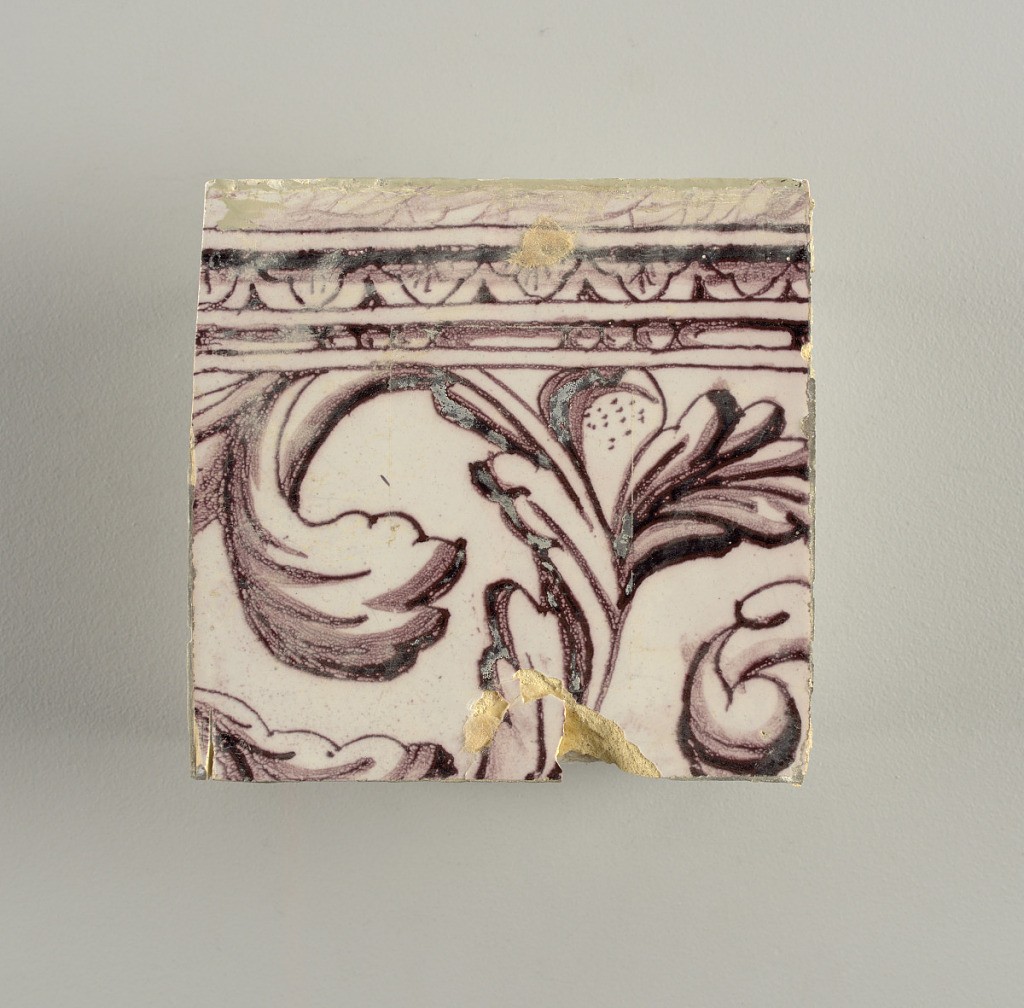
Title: Tile wall facing
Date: ca. 1725
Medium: Tin-glazed earthenware, underglaze
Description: Horizontal rectangle.  Thirty tiles wide and twenty-three tiles high with opening for fireplace eleven tiles wide and ten high.  Foliage arabesques disposed about three vertical axes from which are emphazised by urns at center and right, and at left by the figure of a standing woman carrying an infant on her arm and accompanied by two children.